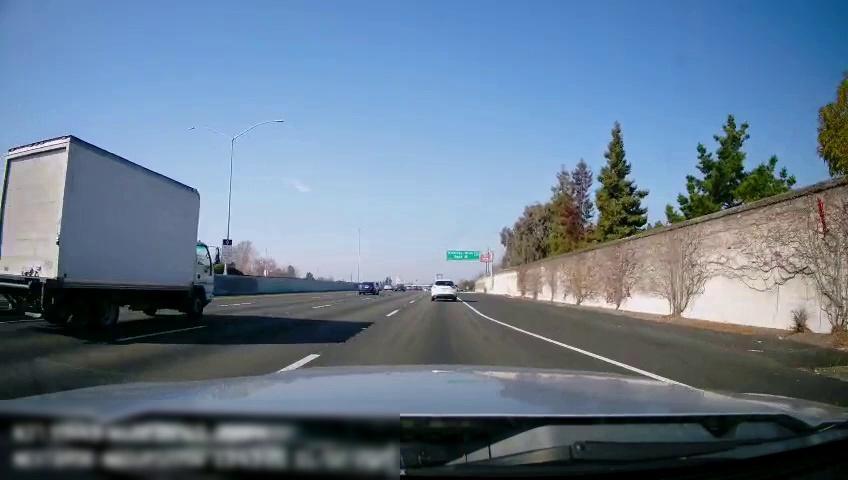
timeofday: Day
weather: Sunny
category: Drivable Space
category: Vehicles | SUV
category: Vehicles | Car
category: Vehicles | Car
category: Vehicles | Truck
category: Lanes | Current Lane
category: Lanes | Alternate Lane
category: Lanes | Alternate Lane
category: Lanes | Alternate Lane
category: Lanes | Current Lane
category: Traffic | Signs
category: Traffic | Signs